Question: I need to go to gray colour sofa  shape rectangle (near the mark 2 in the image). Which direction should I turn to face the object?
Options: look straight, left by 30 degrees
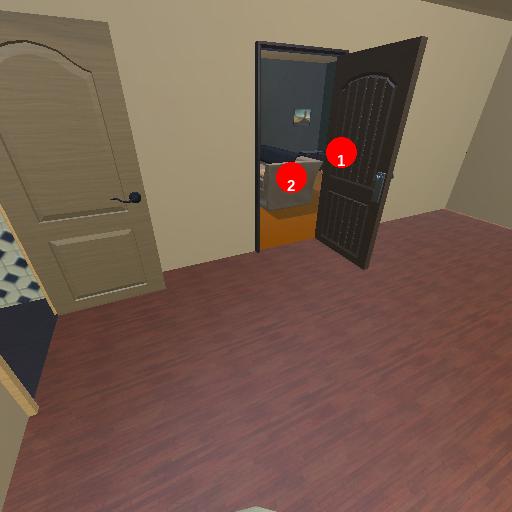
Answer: look straight